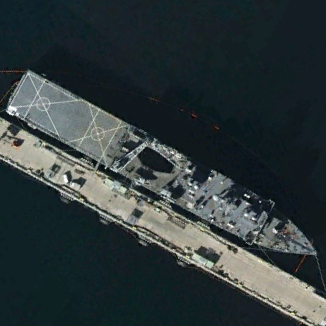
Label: combat